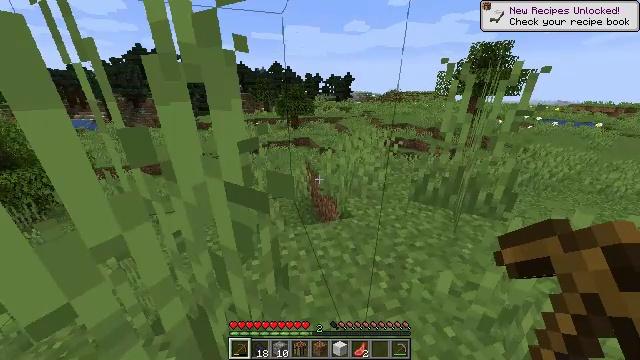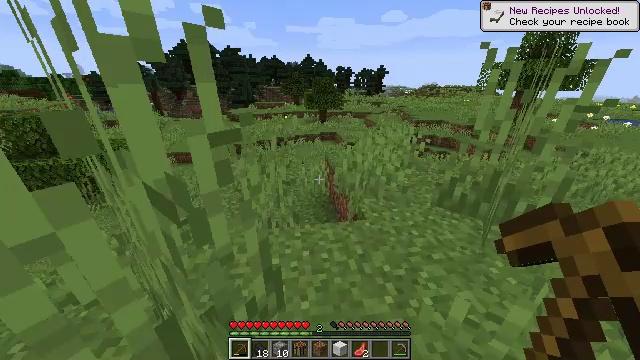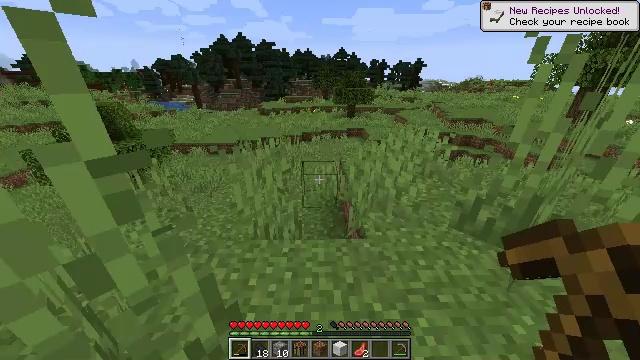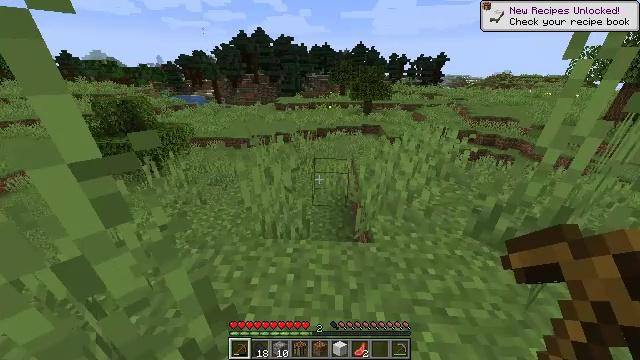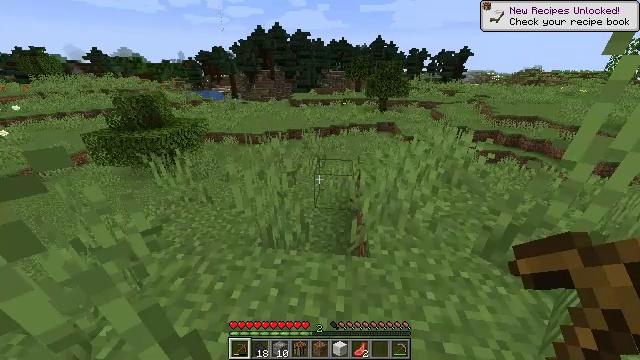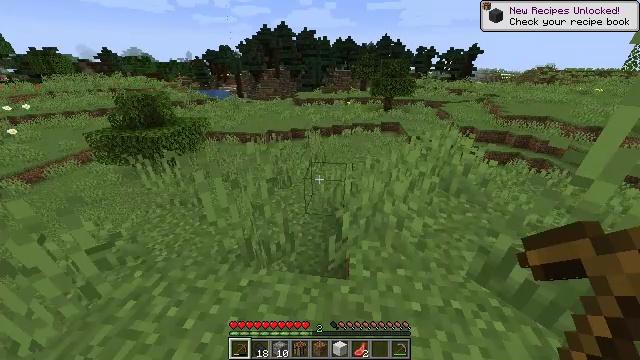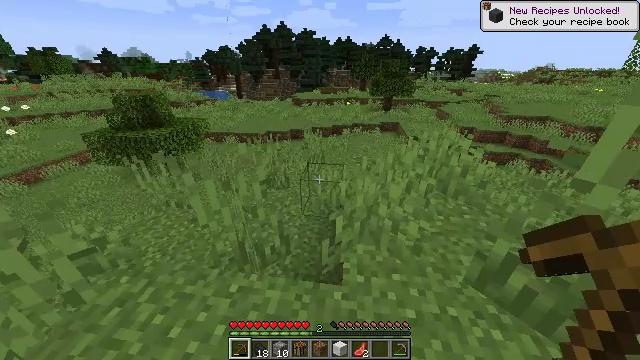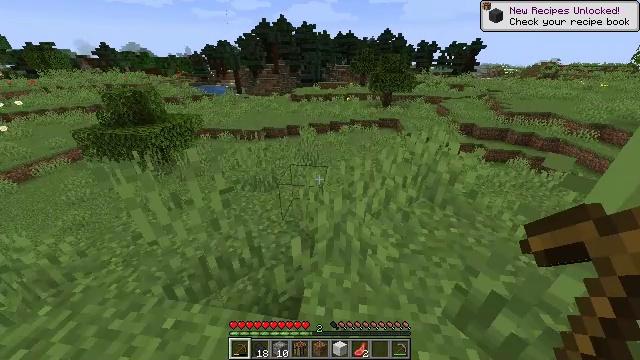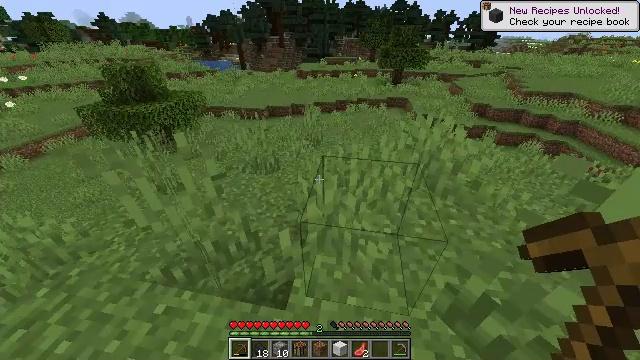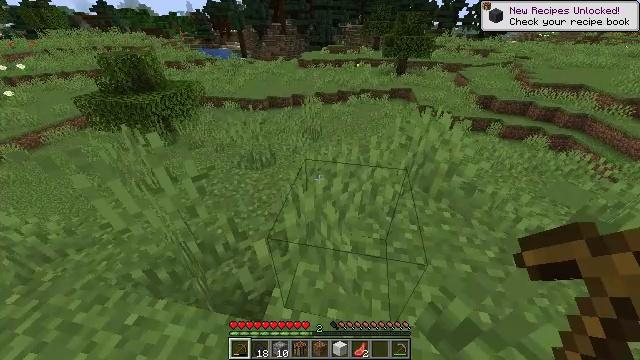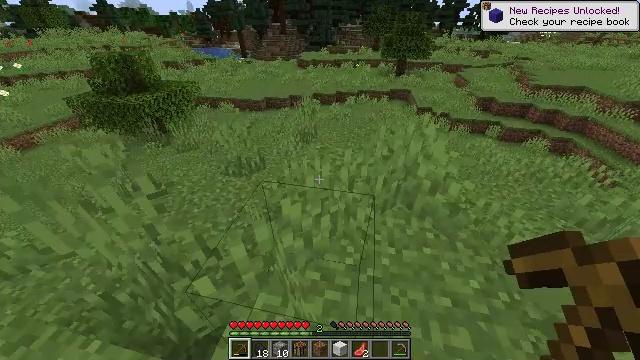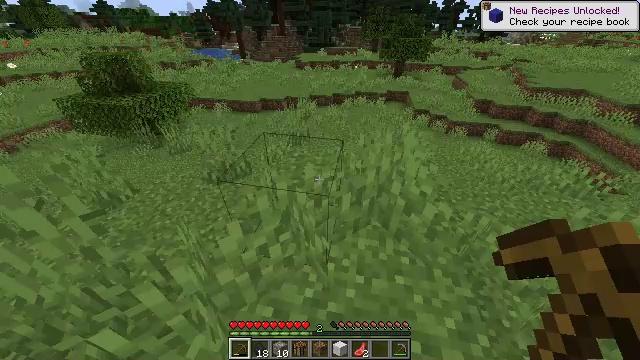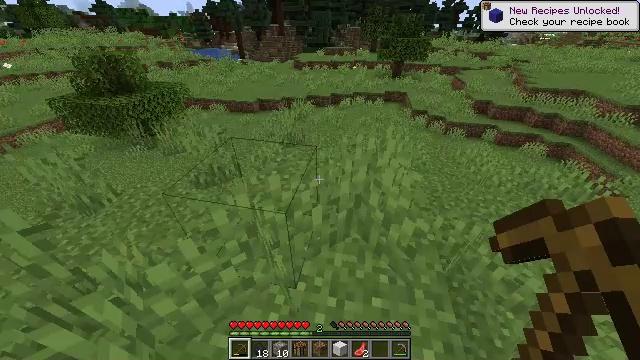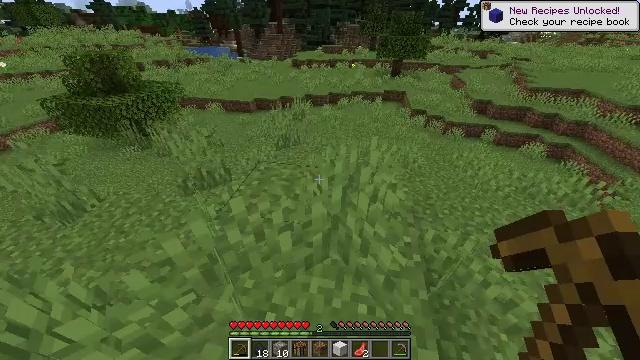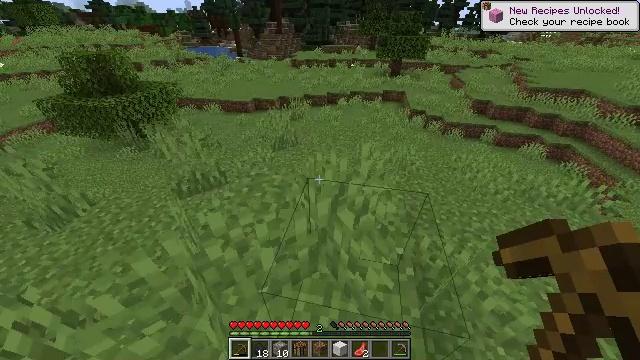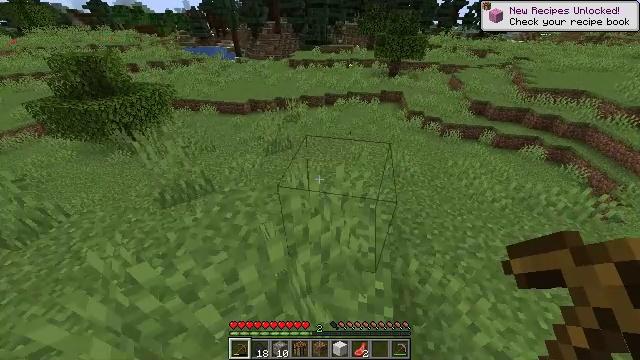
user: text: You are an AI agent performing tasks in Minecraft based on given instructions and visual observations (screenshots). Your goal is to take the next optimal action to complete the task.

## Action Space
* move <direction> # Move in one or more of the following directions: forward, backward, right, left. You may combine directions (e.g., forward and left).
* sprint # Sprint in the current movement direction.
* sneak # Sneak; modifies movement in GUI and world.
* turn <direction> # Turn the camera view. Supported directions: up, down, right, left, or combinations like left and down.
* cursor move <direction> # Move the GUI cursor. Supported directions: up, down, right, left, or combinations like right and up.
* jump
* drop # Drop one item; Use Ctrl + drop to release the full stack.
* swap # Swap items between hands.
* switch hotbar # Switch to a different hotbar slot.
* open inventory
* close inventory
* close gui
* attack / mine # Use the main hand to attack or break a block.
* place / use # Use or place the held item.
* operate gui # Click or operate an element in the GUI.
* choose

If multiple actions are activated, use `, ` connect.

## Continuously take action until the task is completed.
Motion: motion action
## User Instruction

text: Remove the blue bed from its location.
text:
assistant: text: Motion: move forward and move right, sprint, turn left and down
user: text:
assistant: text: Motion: move forward and move right, sprint, turn left and down
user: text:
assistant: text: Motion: move forward and move right, sprint, turn left and down
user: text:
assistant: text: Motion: move forward and move right, sprint, turn left
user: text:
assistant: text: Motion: move forward and move right, sprint, turn left
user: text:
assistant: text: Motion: move forward and move right, sprint
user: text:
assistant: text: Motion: move forward and move right, sprint, turn down
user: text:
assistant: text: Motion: move forward and move right, sprint, turn left and down
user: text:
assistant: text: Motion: move forward and move right, sprint, turn down
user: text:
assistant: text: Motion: move forward and move right, sprint
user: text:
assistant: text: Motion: move forward and move right, sprint
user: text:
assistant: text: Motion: move forward and move right, sprint
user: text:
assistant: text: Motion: move forward and move right, sprint
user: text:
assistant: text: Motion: move forward and move right, sprint
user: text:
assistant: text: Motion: move forward and move right, sprint
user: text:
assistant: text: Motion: move forward and move right, sprint
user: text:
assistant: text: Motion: move forward and move right, sprint
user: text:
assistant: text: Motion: move forward and move right, sprint, turn left
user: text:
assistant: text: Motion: move forward and move right, sprint, turn left and up
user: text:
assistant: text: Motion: move forward and move right, sprint, turn left and up
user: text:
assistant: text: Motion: move forward and move right, sprint, turn left and up
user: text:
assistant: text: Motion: move right, turn left
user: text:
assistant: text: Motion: move right
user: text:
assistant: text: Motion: move right
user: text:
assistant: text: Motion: move right
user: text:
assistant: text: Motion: move right
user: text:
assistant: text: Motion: move right
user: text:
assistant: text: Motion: move right
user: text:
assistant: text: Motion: move right
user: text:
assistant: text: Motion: move forward and move right, turn right and up